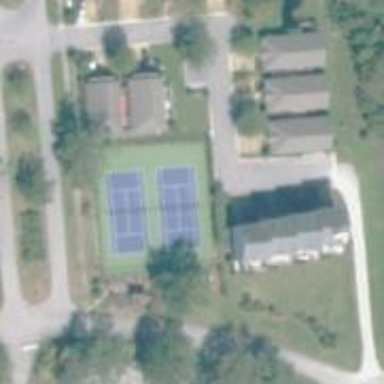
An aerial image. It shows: Tennis court on the leisure land pitch.